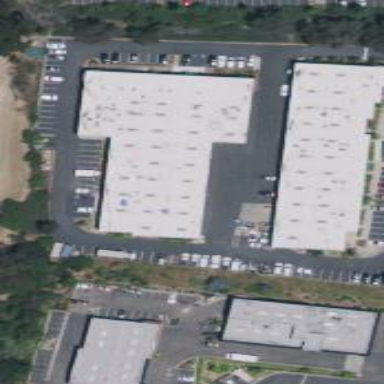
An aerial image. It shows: Industrial building.